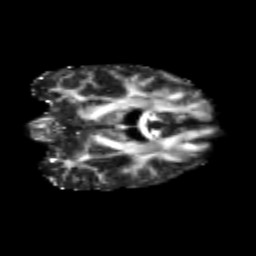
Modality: FA
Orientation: coronal
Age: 25
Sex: female
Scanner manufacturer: siemens
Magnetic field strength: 3 T
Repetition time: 3.5 s
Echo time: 0.125 s